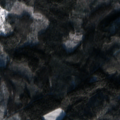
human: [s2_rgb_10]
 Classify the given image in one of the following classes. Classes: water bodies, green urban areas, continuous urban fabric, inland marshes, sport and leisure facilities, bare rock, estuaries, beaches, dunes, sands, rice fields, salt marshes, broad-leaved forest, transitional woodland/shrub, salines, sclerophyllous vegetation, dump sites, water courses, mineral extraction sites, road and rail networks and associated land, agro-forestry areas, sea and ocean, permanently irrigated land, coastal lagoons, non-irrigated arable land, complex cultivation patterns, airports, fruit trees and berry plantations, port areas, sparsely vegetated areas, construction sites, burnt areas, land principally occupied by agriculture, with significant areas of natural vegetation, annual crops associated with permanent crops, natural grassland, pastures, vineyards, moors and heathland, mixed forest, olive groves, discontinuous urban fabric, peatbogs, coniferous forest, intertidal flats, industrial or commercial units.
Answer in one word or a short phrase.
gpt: coniferous forest, mixed forest, transitional woodland/shrub